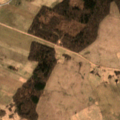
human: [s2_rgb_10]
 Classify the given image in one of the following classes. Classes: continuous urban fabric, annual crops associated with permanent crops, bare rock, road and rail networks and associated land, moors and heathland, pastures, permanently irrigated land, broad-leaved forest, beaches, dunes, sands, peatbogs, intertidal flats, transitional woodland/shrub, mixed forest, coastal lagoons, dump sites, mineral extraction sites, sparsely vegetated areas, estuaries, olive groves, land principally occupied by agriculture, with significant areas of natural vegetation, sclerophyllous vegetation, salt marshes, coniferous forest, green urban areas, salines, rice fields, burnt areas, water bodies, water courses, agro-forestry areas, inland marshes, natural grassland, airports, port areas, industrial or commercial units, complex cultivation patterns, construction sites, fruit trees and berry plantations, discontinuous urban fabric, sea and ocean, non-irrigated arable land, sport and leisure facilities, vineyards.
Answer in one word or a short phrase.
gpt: non-irrigated arable land, complex cultivation patterns, broad-leaved forest, mixed forest